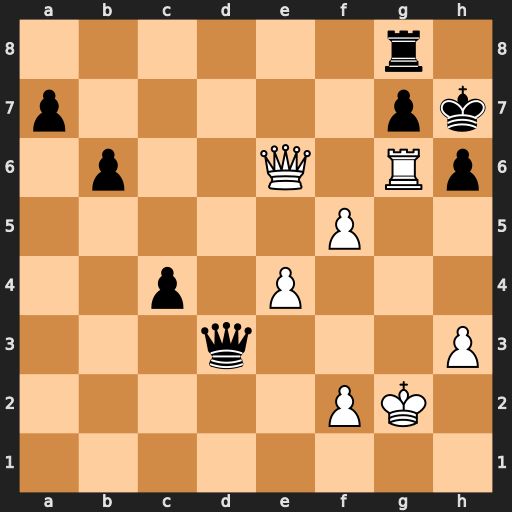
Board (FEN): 6r1/p5pk/1p2Q1Rp/5P2/2p1P3/3q3P/5PK1/8
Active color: w
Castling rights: -
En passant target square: -
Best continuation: f6 Qd8 f7 Rf8 Qf5 Qc8 Re6+